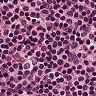
Metastatic tissue present: no